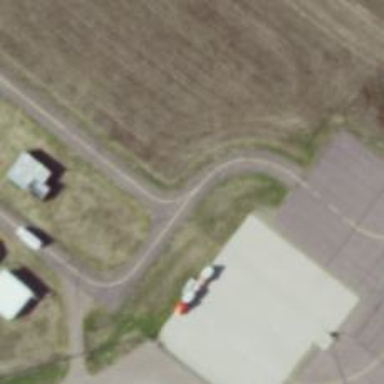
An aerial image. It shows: Image of taxiway at airport.